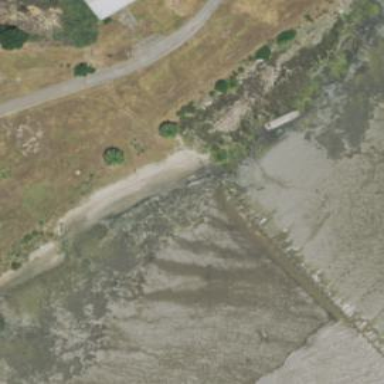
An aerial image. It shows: Tidal wetland area known as tidal flat.